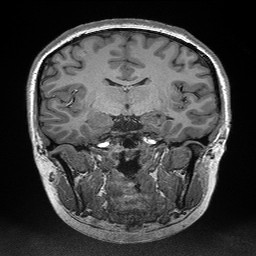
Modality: T1w
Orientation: sagittal
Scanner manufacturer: siemens
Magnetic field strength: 3 T
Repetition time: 2.3 s
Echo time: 0.00298 s